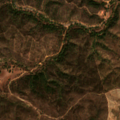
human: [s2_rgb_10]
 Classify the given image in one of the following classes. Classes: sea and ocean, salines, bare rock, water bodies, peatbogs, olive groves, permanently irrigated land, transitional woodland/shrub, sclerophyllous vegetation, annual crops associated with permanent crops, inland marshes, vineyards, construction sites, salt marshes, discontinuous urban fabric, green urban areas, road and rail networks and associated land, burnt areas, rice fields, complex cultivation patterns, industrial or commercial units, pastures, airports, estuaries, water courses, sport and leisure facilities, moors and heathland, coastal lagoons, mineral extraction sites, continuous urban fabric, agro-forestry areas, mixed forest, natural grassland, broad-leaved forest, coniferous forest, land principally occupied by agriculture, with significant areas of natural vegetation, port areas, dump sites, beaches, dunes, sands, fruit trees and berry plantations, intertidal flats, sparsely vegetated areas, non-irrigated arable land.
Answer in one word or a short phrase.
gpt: agro-forestry areas, broad-leaved forest, transitional woodland/shrub